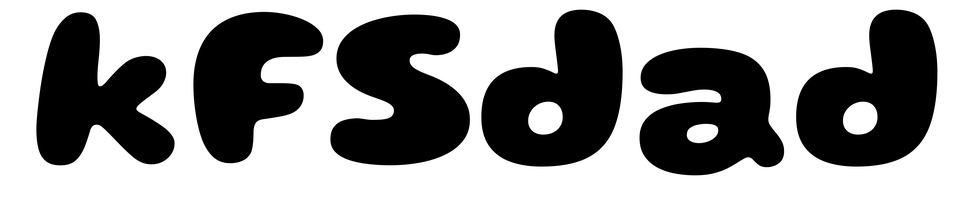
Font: Gluten_ExtraBold